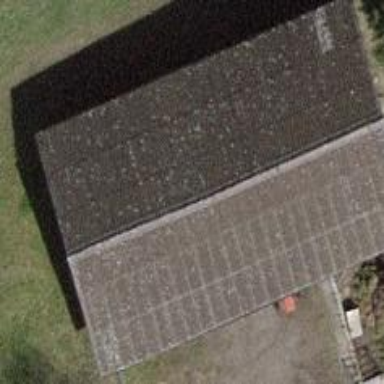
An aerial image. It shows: Shed building.